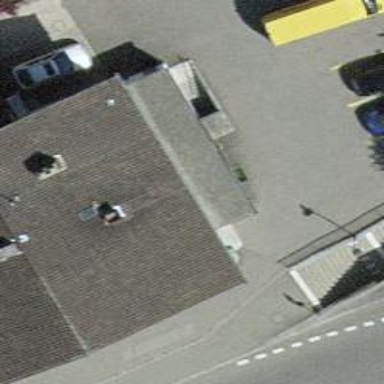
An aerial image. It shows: Restaurant.